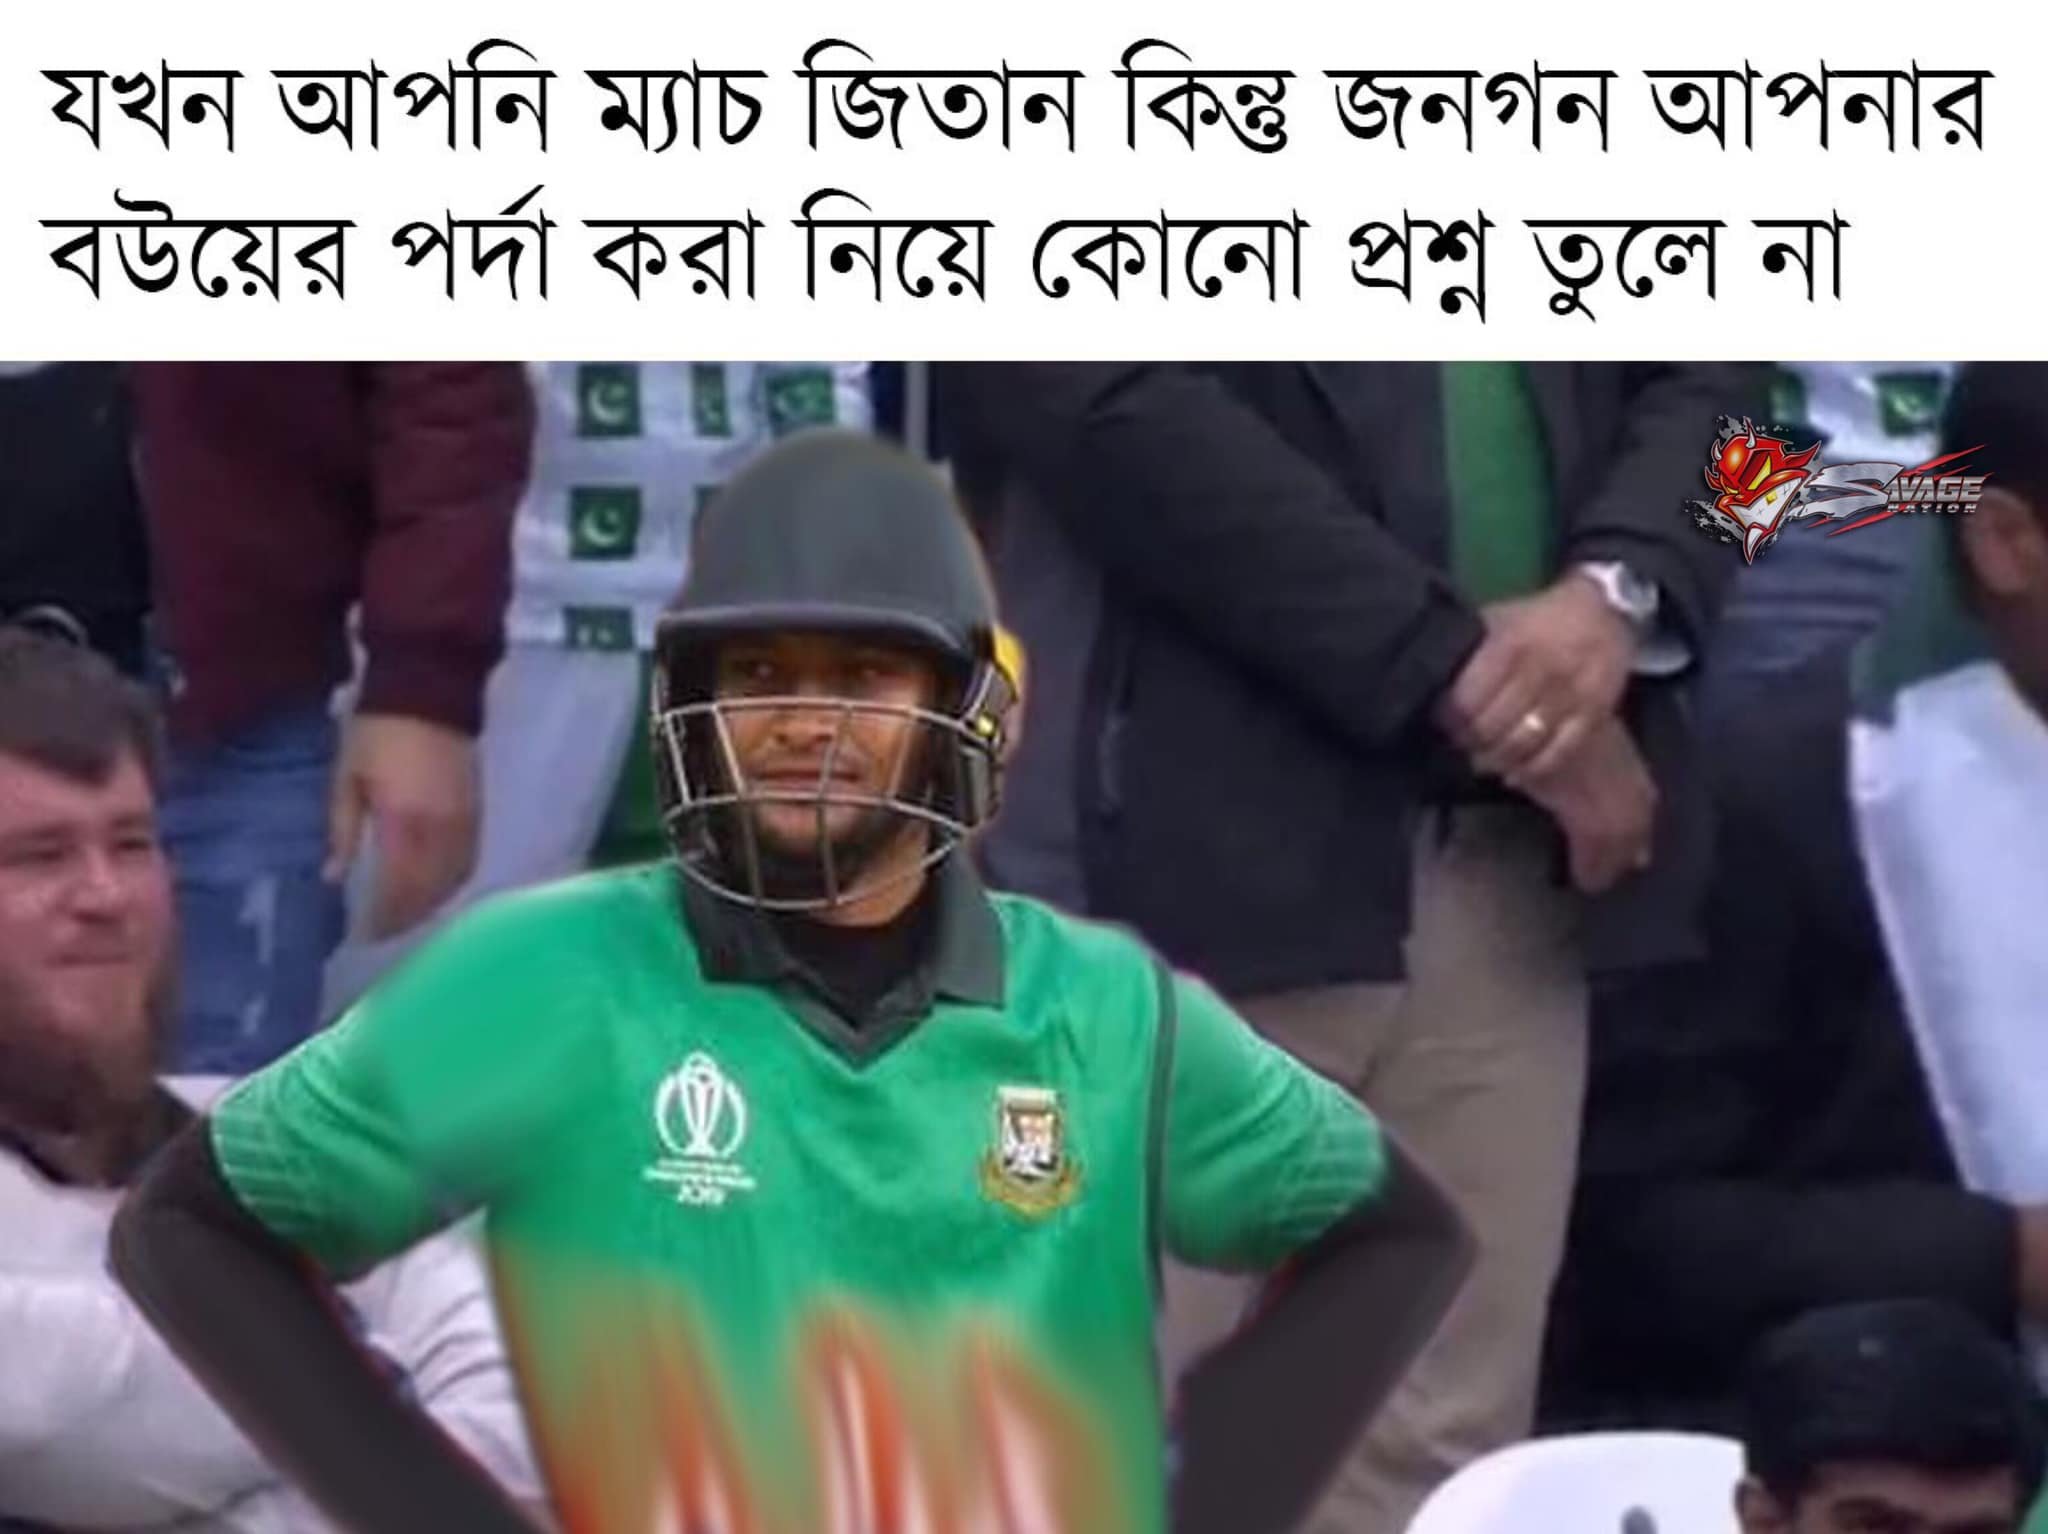
Text: যখন আপনি ম্যাচ জিতান কিন্তু জনগন আপনার বউয়ের পর্দা করা নিয়ে কোনো প্রশ্ন তুলে না
Label: Hate
Hate category: Personal Offence
Targeted group: Individual